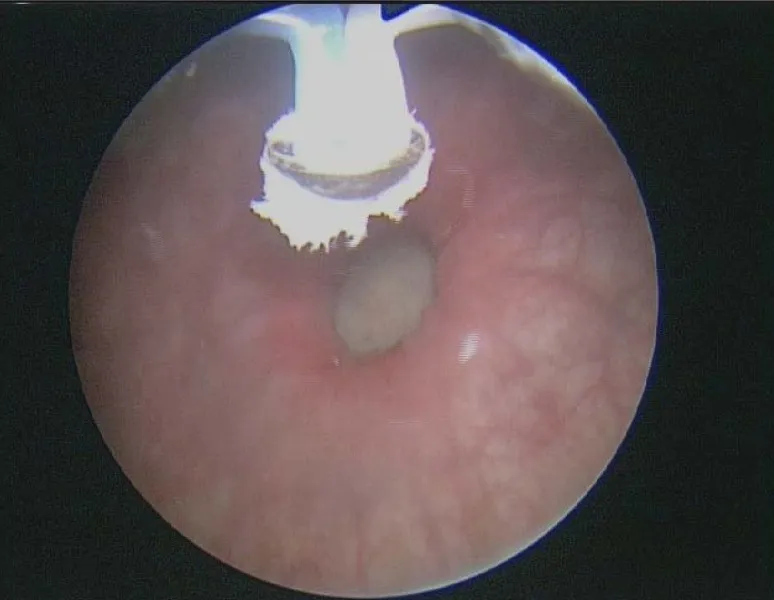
A button bipolar vaporization electrode outside the left bladder diverticulum opening.
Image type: endoscopy (other_endoscopy)